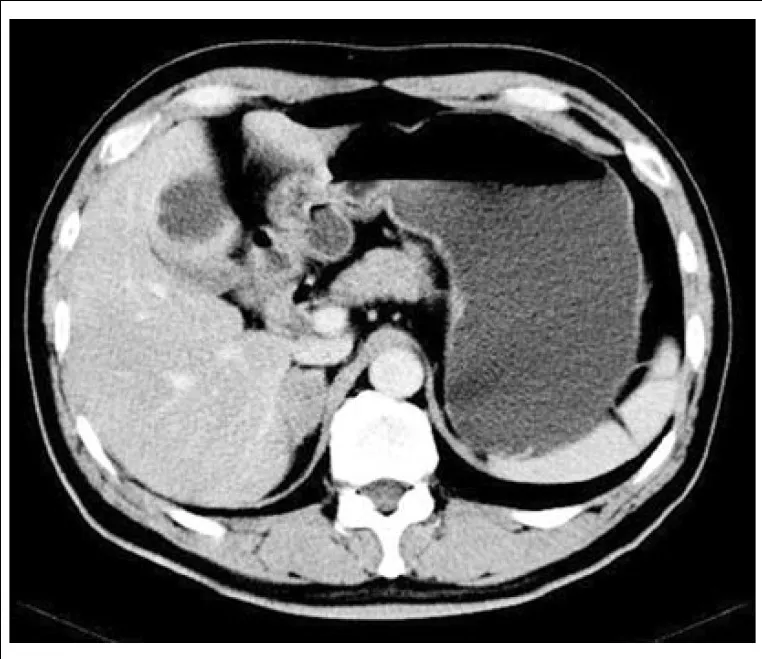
Enhanced CT scan demonstrating a right adrenal mass of low density.
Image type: radiology (ct)